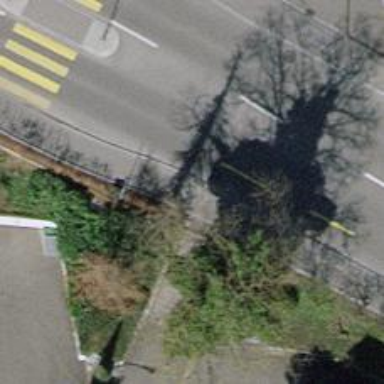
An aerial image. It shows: Road with steps.